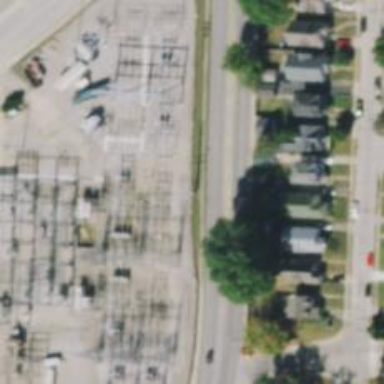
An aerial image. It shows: Power pole.